Question:
setting the footer..
in the above screen the footer is displayed after new member report and reporting period but i dont want like this
I'm working on windows application using C#.
I have generated the "Report" using Ms chart control. While printing and exporting into XPS format, Header and Footer are appearing its fine .
But i want the Footer will be displayed at the bottom of the report at present it was appearing just after the header, I want to add this Footer at the bottom using C#. So user can print page with Header and Footer. How to do this.
can any one have idea about this ..
Many thanks....
this is my code
'''
Title maintitle = kpiChartControl.Titles.Add("New Members Report" + Environment.NewLine);
maintitle.Alignment = ContentAlignment.TopLeft;
maintitle.Font = new Font(FontFamily.GenericSansSerif, 11, FontStyle.Bold);
Title rangetitle = kpiChartControl.Titles.Add(string.Format("Report period from : {0} to {1}{2}", dStartDate.Value.ToString(xxx.dateFormat),
denddate.Value.ToString(xxxx.dateFormat), Environment.NewLine));
rangetitle.Alignment = ContentAlignment.TopLeft;
rangetitle.Font = new Font(FontFamily.GenericSansSerif, 11, FontStyle.Bold);
Title footertitle = kpiChartControl.Titles.Add("--------------------------------------------------------" + Environment.NewLine);
footertitle.Alignment = ContentAlignment.BottomCenter;
Title gompanytitle = kpiChartControl.Titles.Add("xxxx");
gompanytitle.Alignment = ContentAlignment.BottomLeft;
gompanytitle.Font = new Font(FontFamily.GenericSansSerif, 9, FontStyle.Regular);
Title printedby = kpiChartControl.Titles.Add(string.Format("Printed By ("+text+") On :{0}", dt,Environment.NewLine));
printedby.Alignment = ContentAlignment.BottomRight;
printedby.Font = new Font(FontFamily.GenericSansSerif, 9, FontStyle.Regular);
kpiChartControl.Printing.Print(true);
kpiChartControl.Titles.Remove(maintitle);
kpiChartControl.Titles.Remove(rangetitle);
kpiChartControl.Titles.Remove(footertitle);
kpiChartControl.Titles.Remove(gompanytitle);
kpiChartControl.Titles.Remove(printedby);
'''
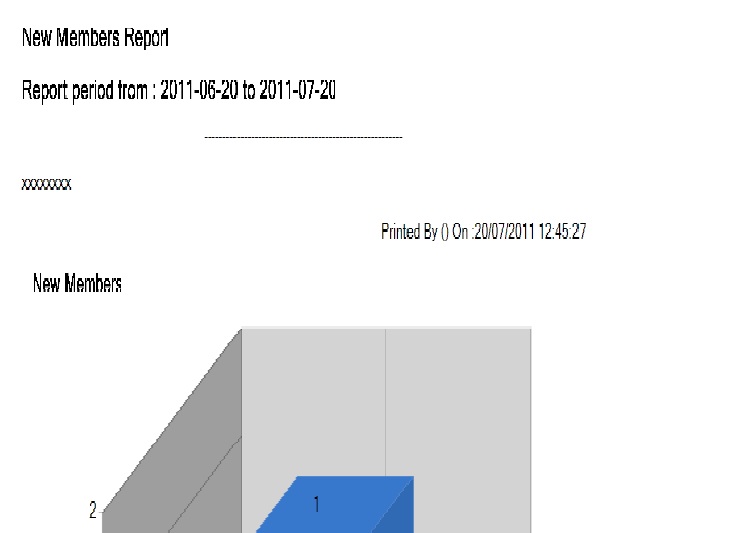
Answer: The trick is to use the Docking property. So for all items that you wish to place below the graph, do the following
'''
printedby.Docking = Docking.Bottom;
gompanytitle.Docking = Docking.Bottom;
footertitle.Docking = Docking.Bottom;
'''